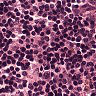
Metastatic tissue present: no